Question: I have the image bellow that has a main object and around it there is some noise, like smoke, circled with the red line.
1. Is it possible to remove this noise keeping the main object intact as possible?
2. Can we do that without using a manual threshold, e.g., look here if that helps?
I would like to mention that the background does not correspond to zero values. So applying a threshold method and setting to zero the corresponding spots, based on the obtained mask, will destroy the smoothness of the background.
Best regards,
Thoth
Just for the visualization purposes, I placed an output image (I just copy a background patch inside the circle.)

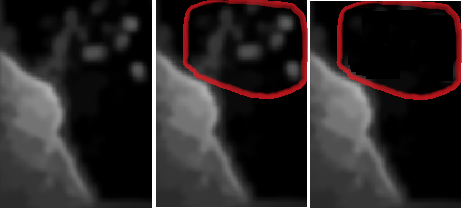
Answer: S.A.
Yes you can simply accomplish your task using some morphological operations such as
- - - -
and here is a simple code that may help you :
%After input image 'img' is read:
'''
structuredElement1 = strel('disk',5);
structuredElement2 = strel('disk',3);
imageAfterErosion = imerode(img,structuredElement2);
imageAfterClosing = imclose(imageAfterErosion,structuredElement1);
imageAfterDilation = imdilate(imageAfterClosing,structuredElement1);
imageAfterDilation = imdilate(imageAfterDilation,structuredElement1);
imageAfterClosing = imclose(imageAfterDilation,structuredElement1);
binaryImage = imfill(imageAfterClosing, 'holes');
imshow(binaryImage);
'''